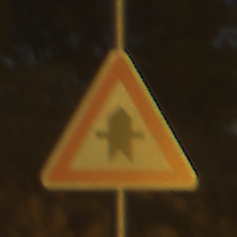
Verkehrszeichen: Vorfahrt
Umgebung: Outdoor, RoadRail
Tageszeit: SunriseSunset
Wetter: PartlyCloudy
Licht: Natural
Jahreszeit: NotSpecified
Kontrast: HighContrast